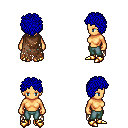
a pixel art fantasy rpg character, female body template, human, tanned skin, brown tattered cape, teal pants, blue curly afro hairstyle, gold boots, four views (front, back, left, right), 2x2 character sprite sheet, small pixel art, hard edges, no anti-aliasing